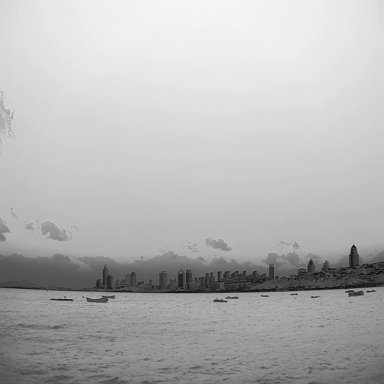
There are eight bulk_carriers in the infrared image.